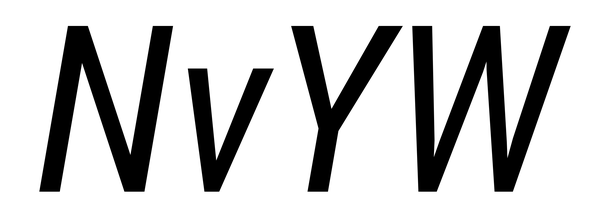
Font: Roboto-Italic_Condensed_Italic